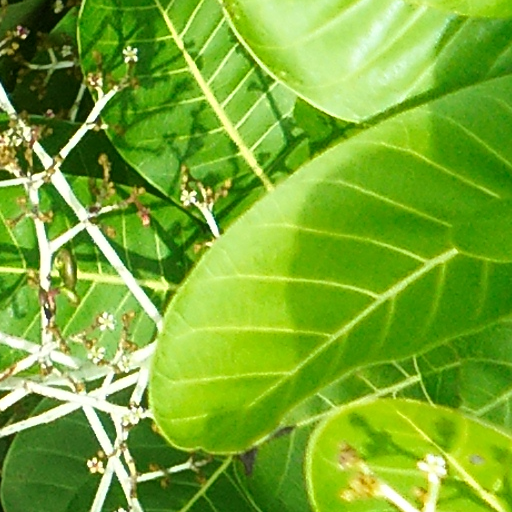
Species: Anacardium excelsum
GBIF accepted scientific name: Anacardium excelsum
Crown area (m\u00b2): 629.17